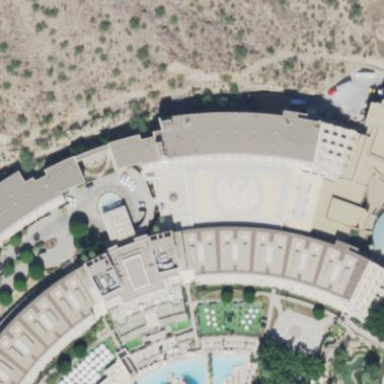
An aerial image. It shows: Hotel building.